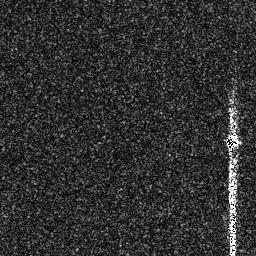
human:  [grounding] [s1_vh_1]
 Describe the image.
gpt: In the satellite image, there is  <ref>1 small ship </ref> <box>[[86, 51, 93, 58, 0]]</box> located at right.